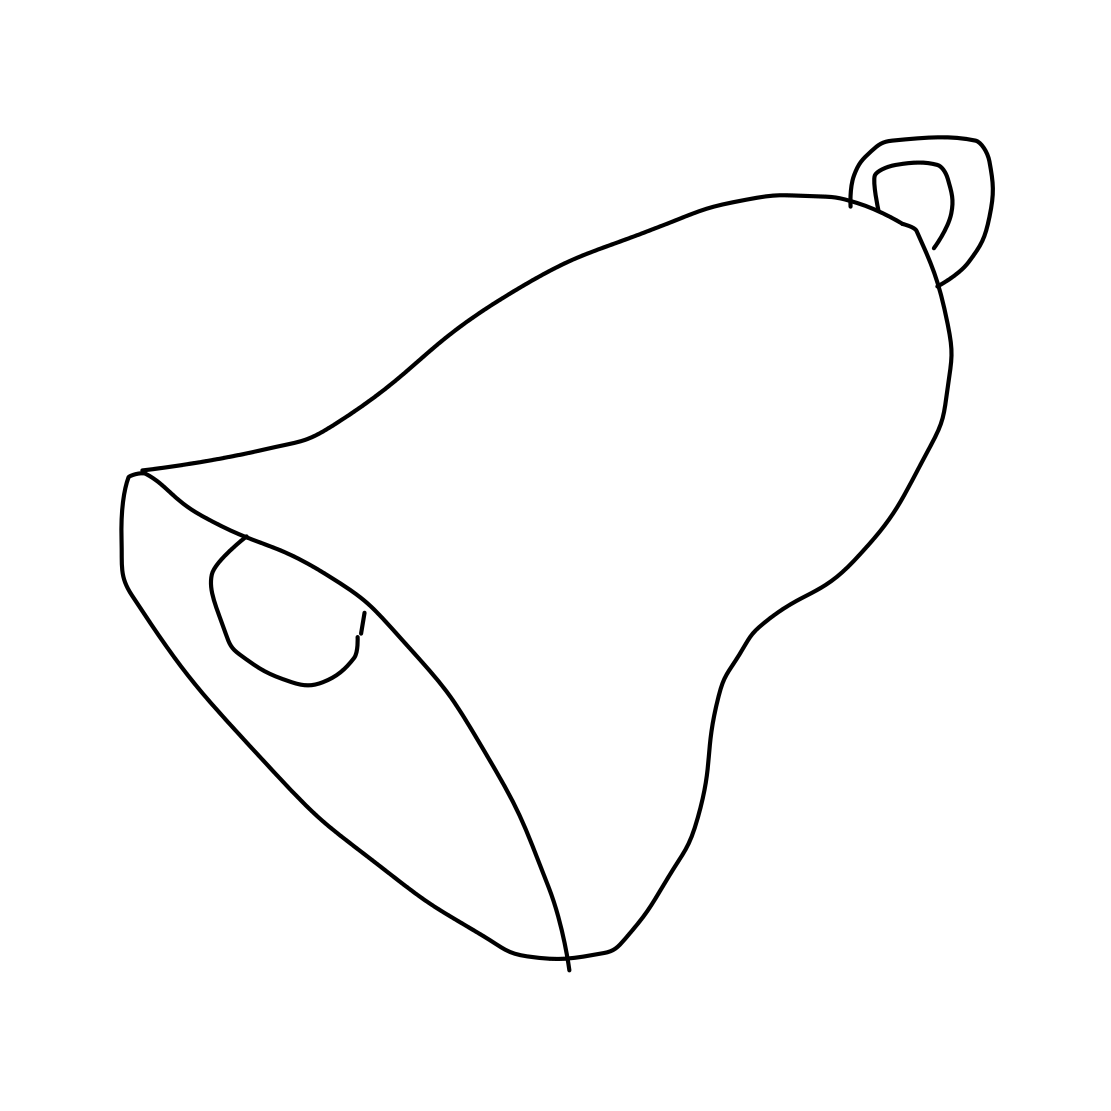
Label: bell